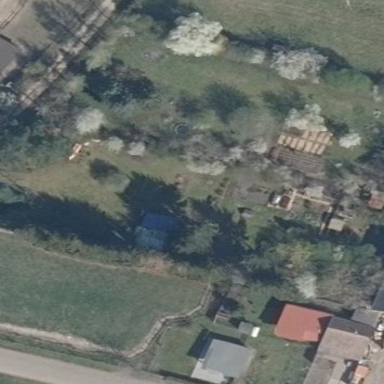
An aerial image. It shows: Garden area designated for leisure land.